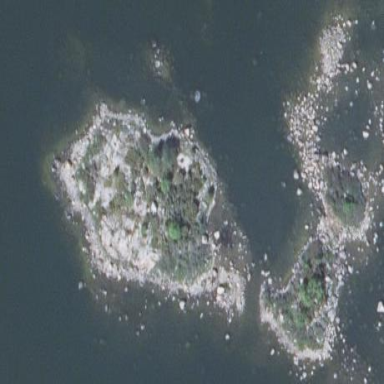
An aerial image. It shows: Islet along the natural coastline.